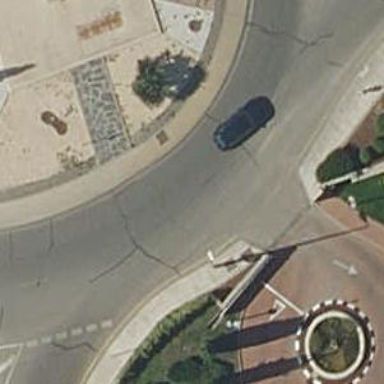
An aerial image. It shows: Roundabout on residential road.